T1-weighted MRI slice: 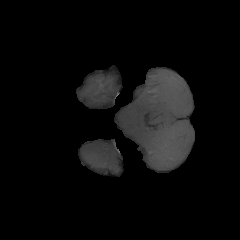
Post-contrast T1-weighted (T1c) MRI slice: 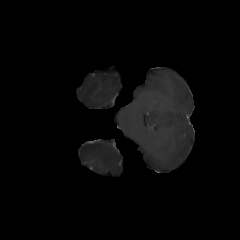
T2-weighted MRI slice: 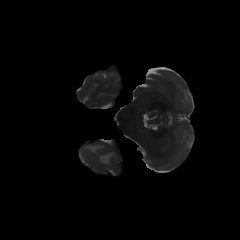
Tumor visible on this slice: yes